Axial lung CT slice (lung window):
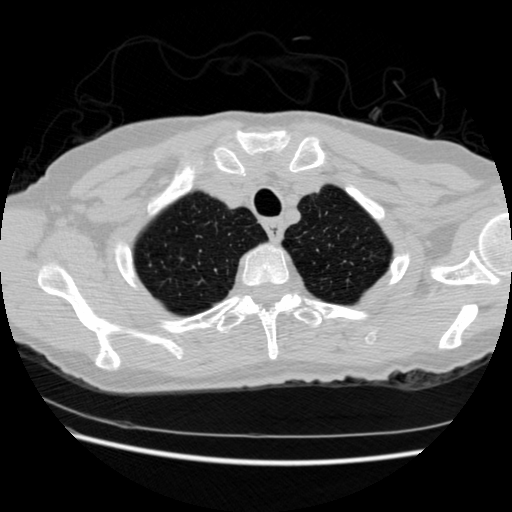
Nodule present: no